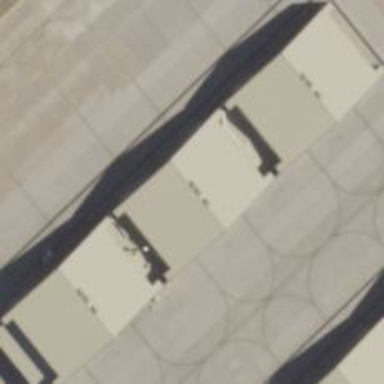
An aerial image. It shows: Hangar located at airport.